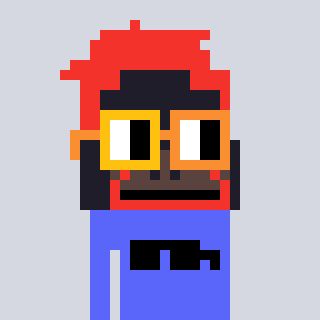
a pixel art character with square yellow and orange glasses, a orangutan-shaped head and a purple-colored body on a cool background